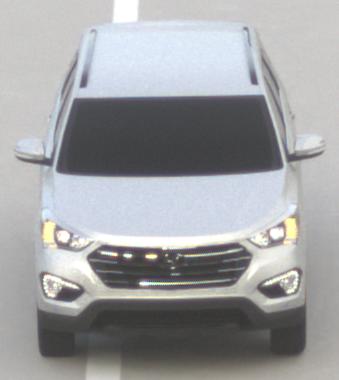
Make: Hyundai
Model: Santa Fe 2.4 GDI
Detailed model: Santa Fe (DM)
Model produced from: 2017/08
Model produced until: 2018/01
Doors: 5
Color: white
Road condition: dry road
Daytime: morning or afternoon
Contrast: low contrast